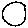
Label: circle